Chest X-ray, PA view. Patient: 24 years old, sex M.
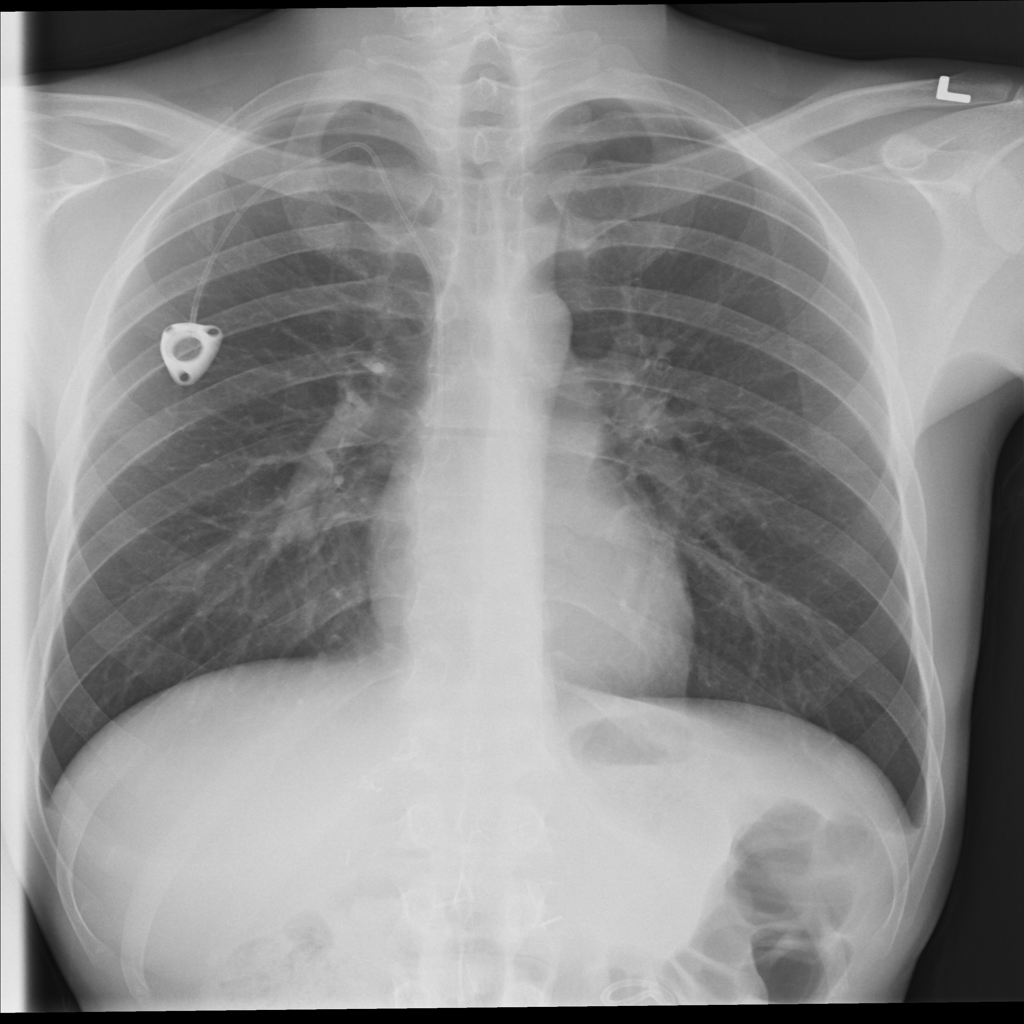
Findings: No Finding